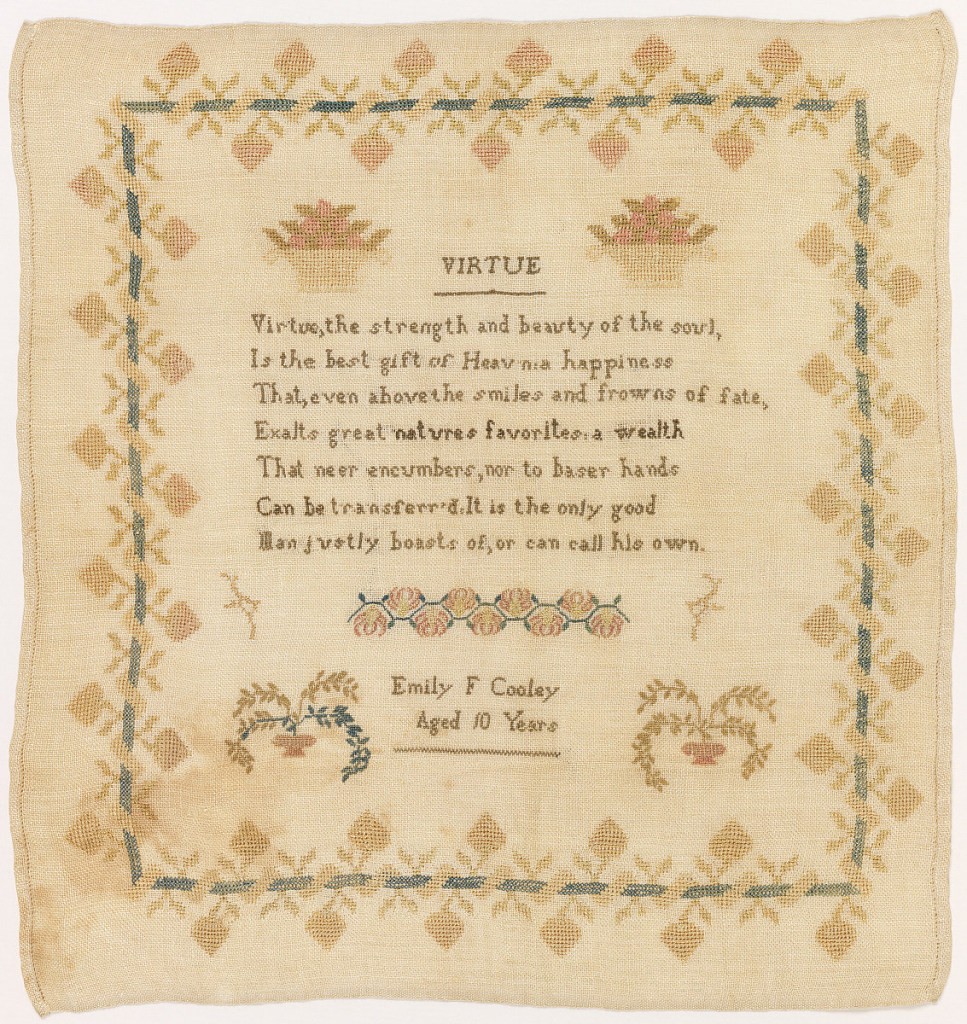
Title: Sampler
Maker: Emily F. Cooley, American
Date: ca. 1830
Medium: silk embroidery on linen foundation Technique: embroidered in cross stitch (compound and looping) on plain weave foundation
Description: The field contains a verse, surrounded by an elaborate strawberry vine border which twists around a straight blue frame.
The verse reads:
Virtue
Virtue, the strength and beauty of the soul,
Is the best gift of Heaven's happiness
That, even above the smiles and frowns of fate,
Exalts great nature's favorites a wealth
The ne'er encumbers, nor to base hands
Can be transferred. It is the only good
Man justly boasts of, or can call his own.